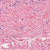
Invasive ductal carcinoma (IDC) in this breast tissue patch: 0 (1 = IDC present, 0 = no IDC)